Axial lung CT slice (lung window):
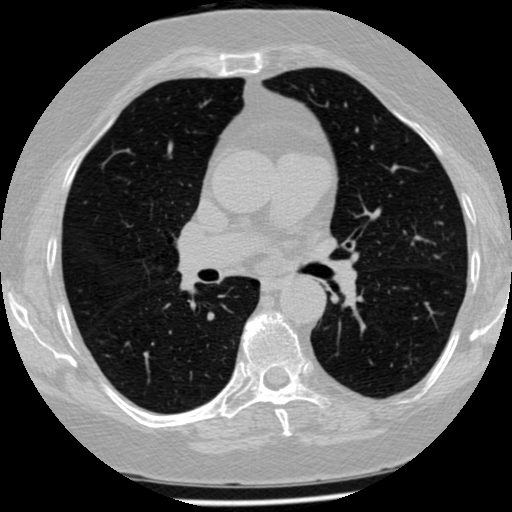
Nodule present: no